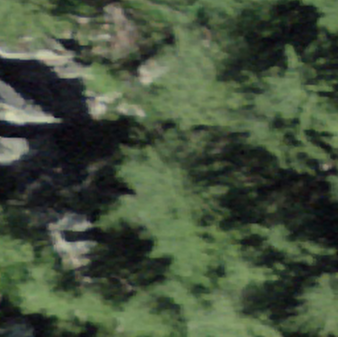
Label: bouldering_area